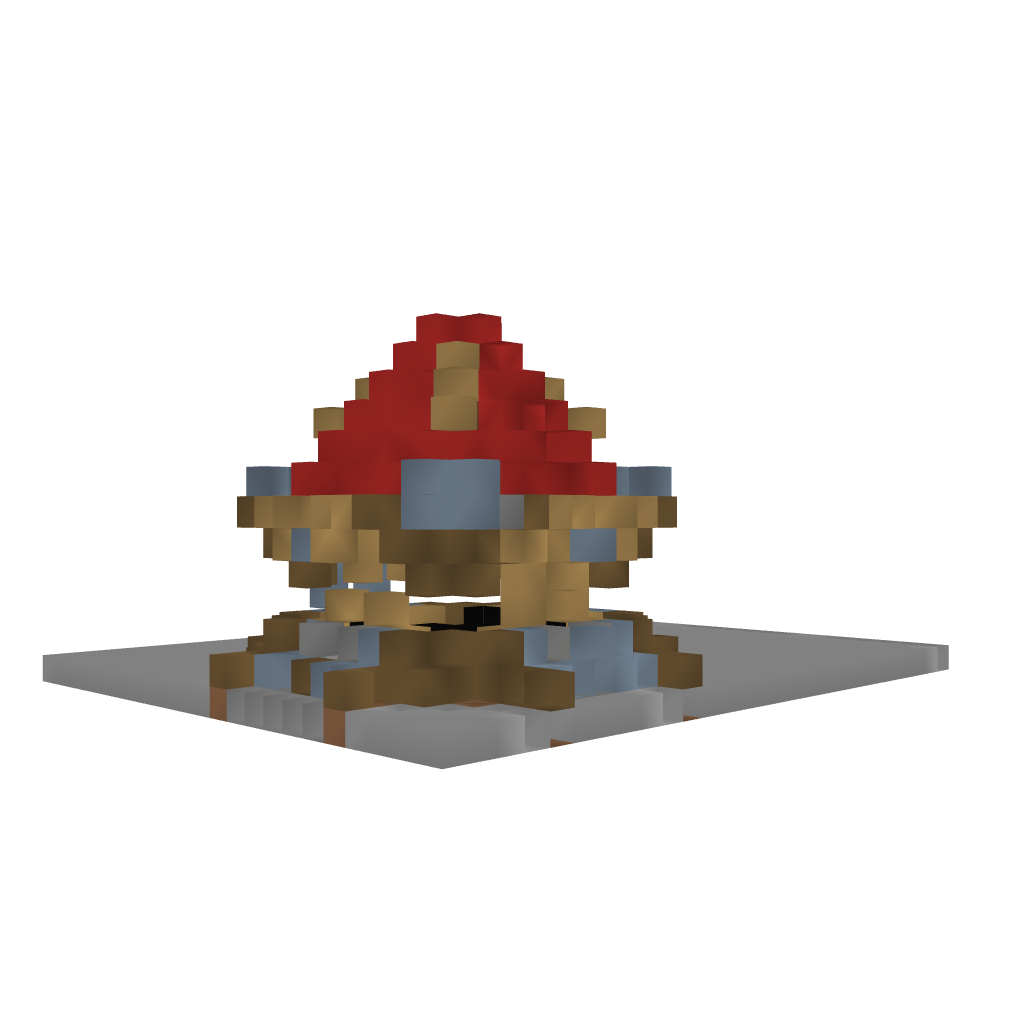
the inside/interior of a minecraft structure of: Orc Hut My _Kingrazor_